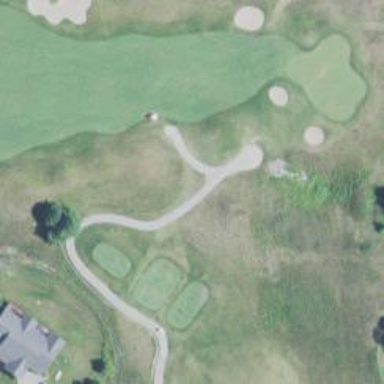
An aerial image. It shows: Path for both road and golf.